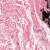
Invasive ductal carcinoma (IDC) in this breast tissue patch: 0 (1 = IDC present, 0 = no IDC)